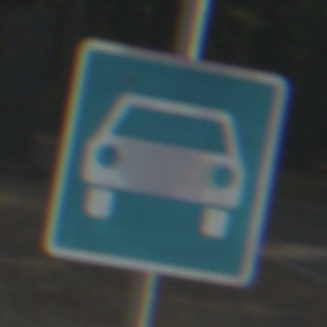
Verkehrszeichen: Kraftfahrstrasse
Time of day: MorningAfternoon
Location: Outdoor (Suburban)
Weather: Clear
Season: NotSpecified
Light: Natural